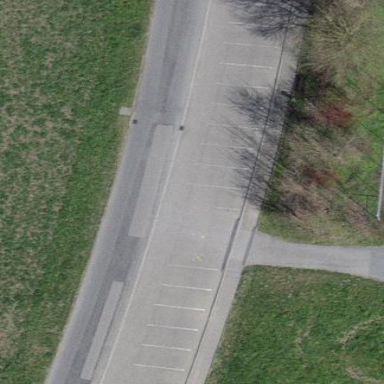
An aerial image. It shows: Parking area with surface.